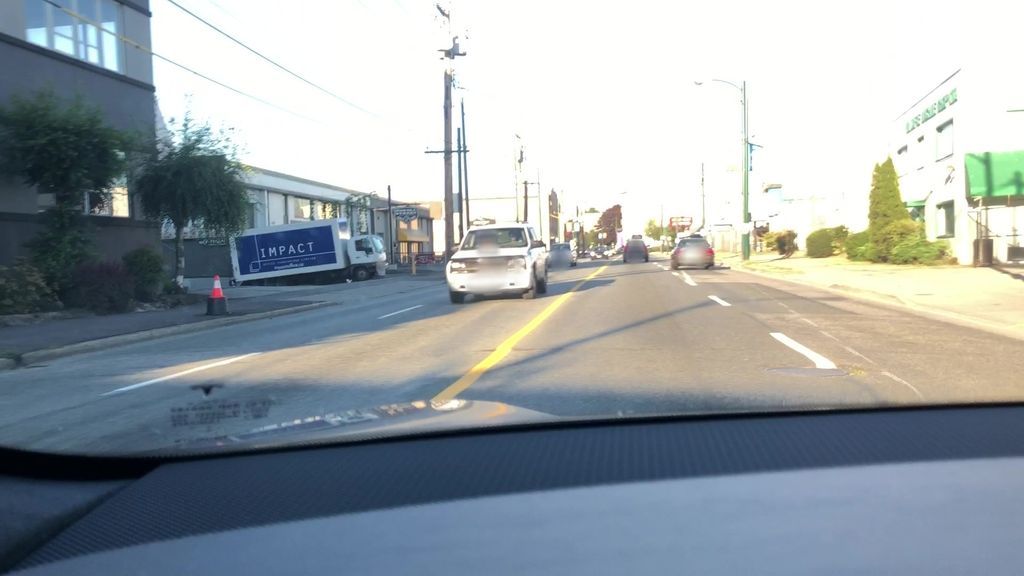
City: vancouver